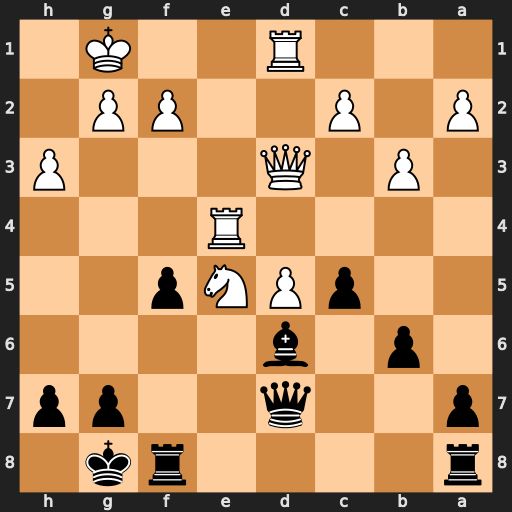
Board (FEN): r4rk1/p2q2pp/1p1b4/2pPNp2/4R3/1P1Q3P/P1P2PP1/3R2K1
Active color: b
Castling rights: -
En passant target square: -
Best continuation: fxe4 Nxd7 exd3